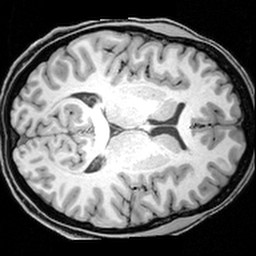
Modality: T1w
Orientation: axial
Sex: female
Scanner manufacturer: siemens
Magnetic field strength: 3 T
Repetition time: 1.9 s
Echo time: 0.00397 s